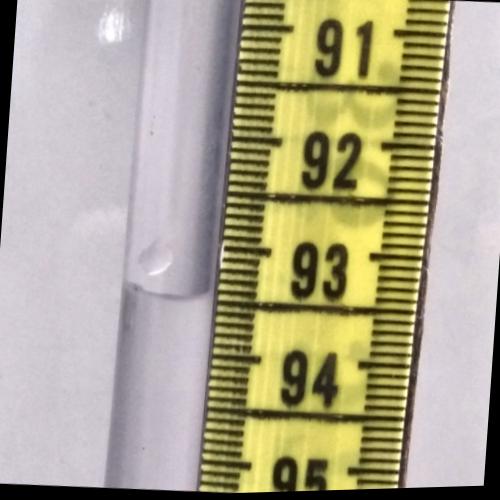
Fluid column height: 93.5 cm